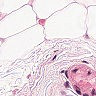
Metastatic tissue present: no